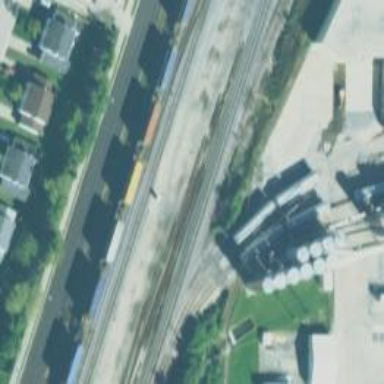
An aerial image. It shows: Rail spur service.